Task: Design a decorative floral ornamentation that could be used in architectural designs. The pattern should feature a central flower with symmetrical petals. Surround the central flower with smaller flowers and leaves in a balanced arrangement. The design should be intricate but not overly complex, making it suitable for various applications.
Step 1060:
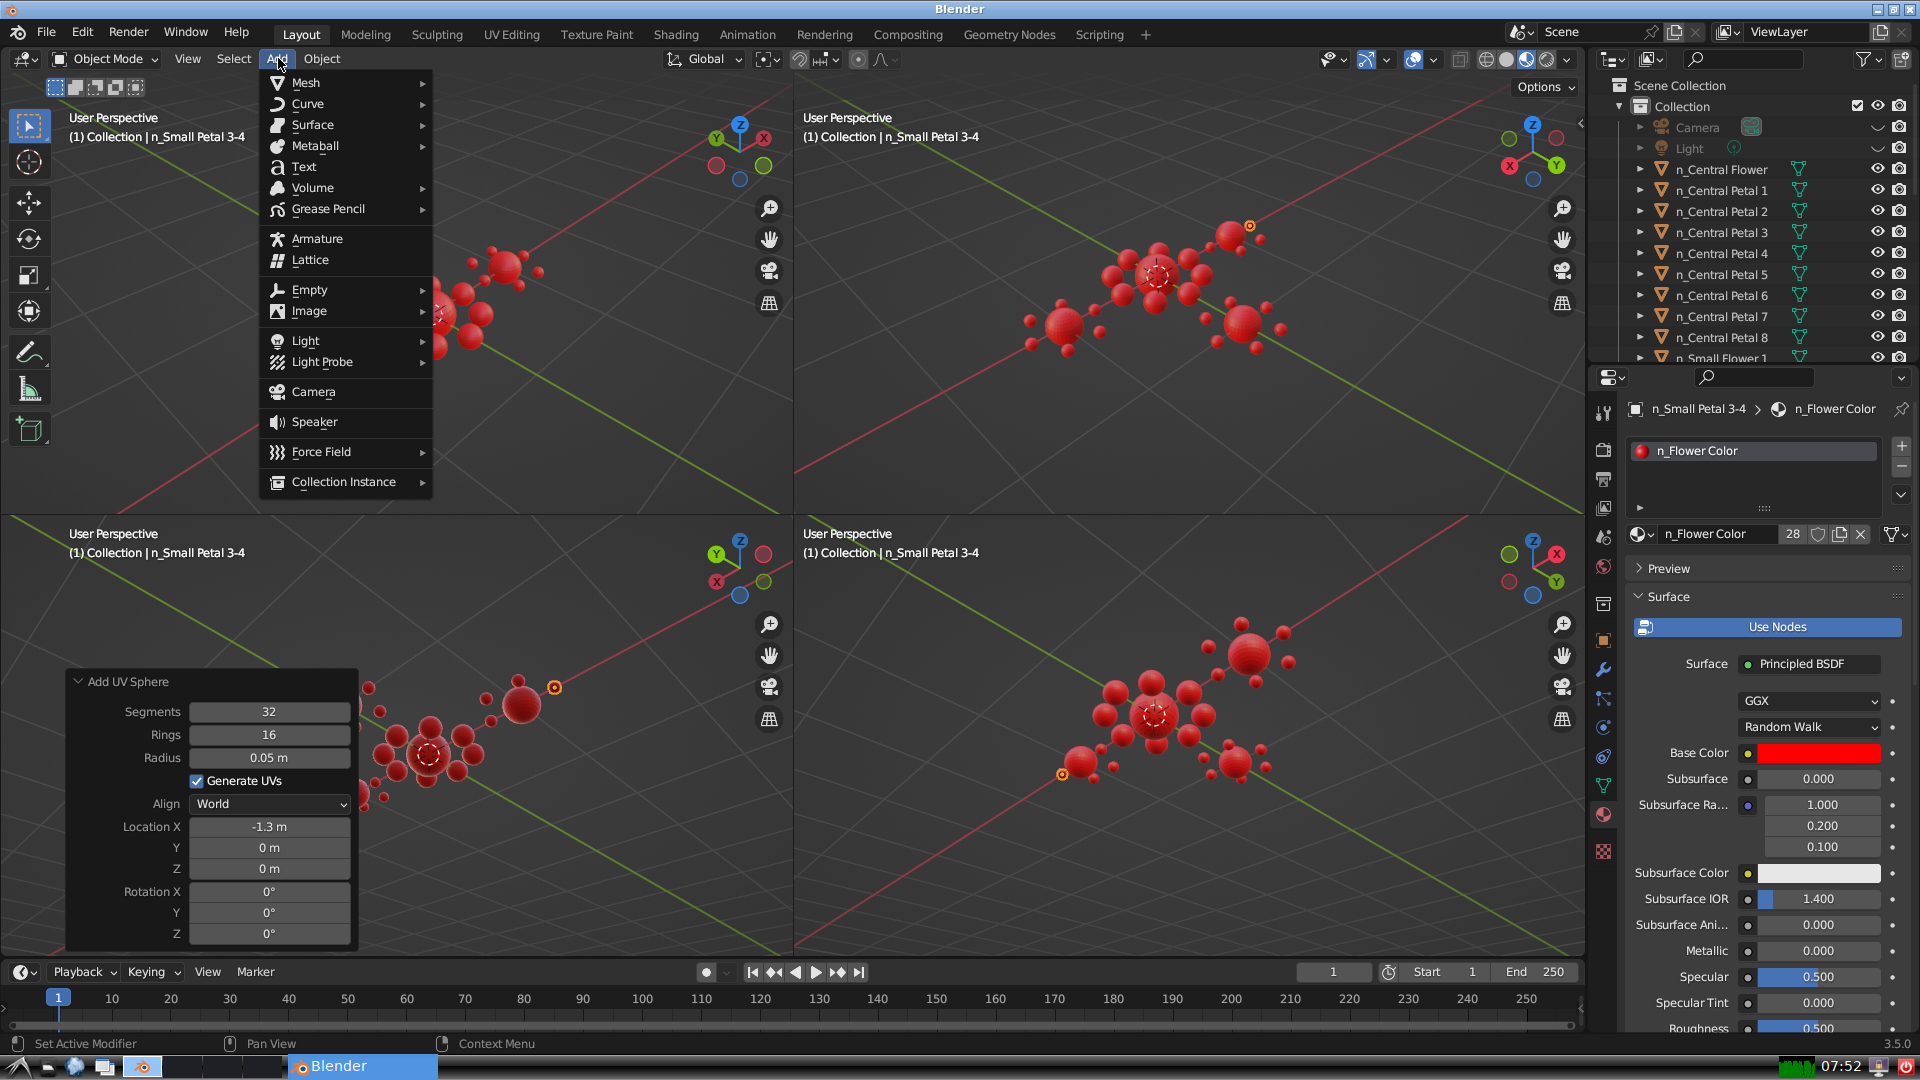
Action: {"mouse_move": [304, 82]}